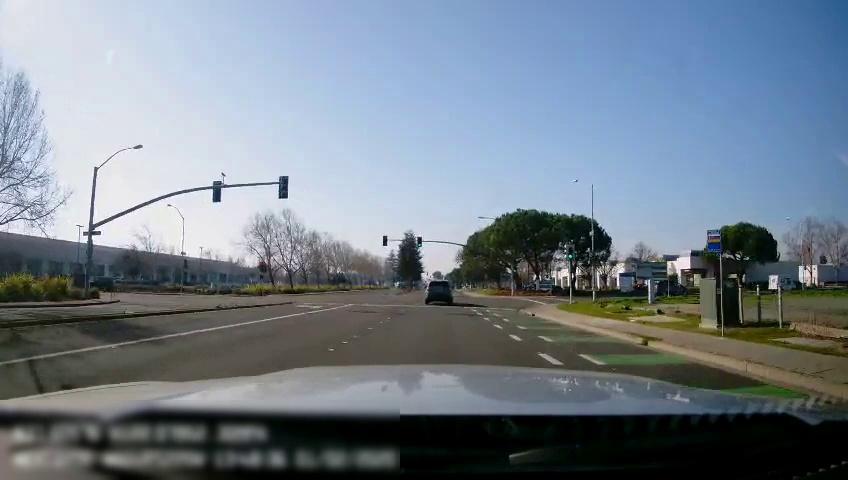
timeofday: Day
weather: Sunny
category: Drivable Space
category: Vehicles | SUV
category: Vehicles | Truck
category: Vehicles | SUV
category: Vehicles | SUV
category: Lanes | Current Lane
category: Lanes | Current Lane
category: Lanes | Alternate Lane
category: Lanes | Alternate Lane
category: Lanes | Alternate Lane
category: Traffic | Lights
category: Traffic | Lights
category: Traffic | Lights
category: Traffic | Lights
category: Traffic | Lights
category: Traffic | Lights
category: Traffic | Signs